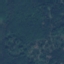
Land use / land cover class: Forest